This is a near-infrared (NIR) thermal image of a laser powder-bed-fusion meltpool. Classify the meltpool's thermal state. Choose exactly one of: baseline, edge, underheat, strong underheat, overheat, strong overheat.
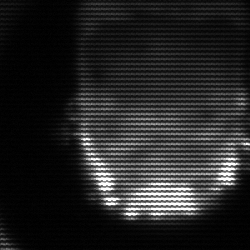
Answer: baseline